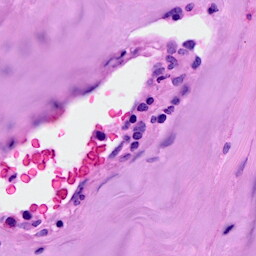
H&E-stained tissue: Breast